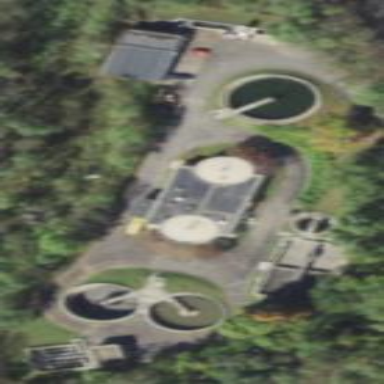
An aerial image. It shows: Wastewater plant.